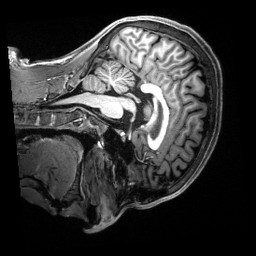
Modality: T1w
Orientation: sagittal
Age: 23
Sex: male
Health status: healthy
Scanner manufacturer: siemens
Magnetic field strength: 3 T
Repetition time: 2.5 s
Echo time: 0.00222 s